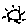
Label: sun